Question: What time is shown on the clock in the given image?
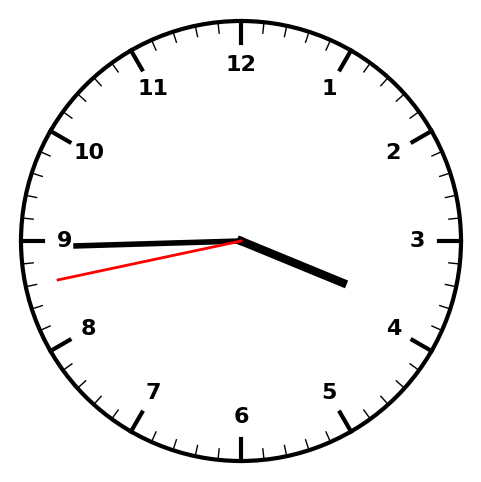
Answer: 03:44:43